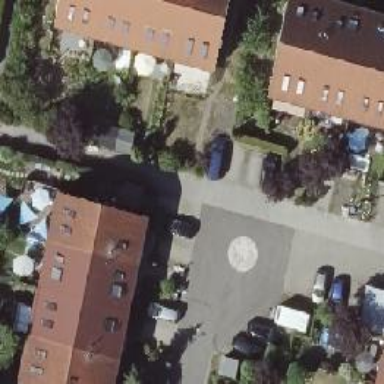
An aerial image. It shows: Turning circle on the road.